Aerial crown-view tile of a tropical tree (Barro Colorado Island, Panama), acquired 20250124:
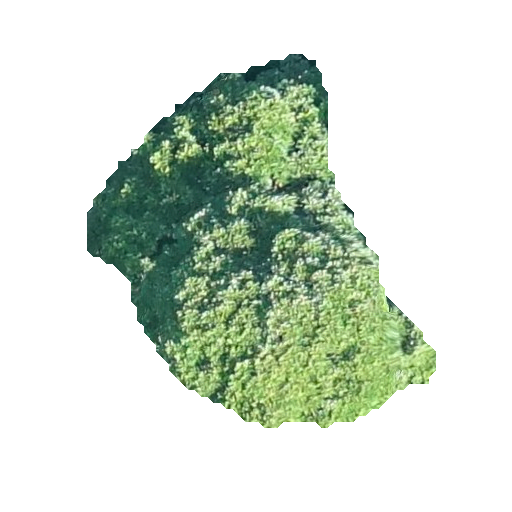
Species: Jacaranda copaia
GBIF accepted scientific name: Jacaranda copaia
Crown area: 116.071 m²